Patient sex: F
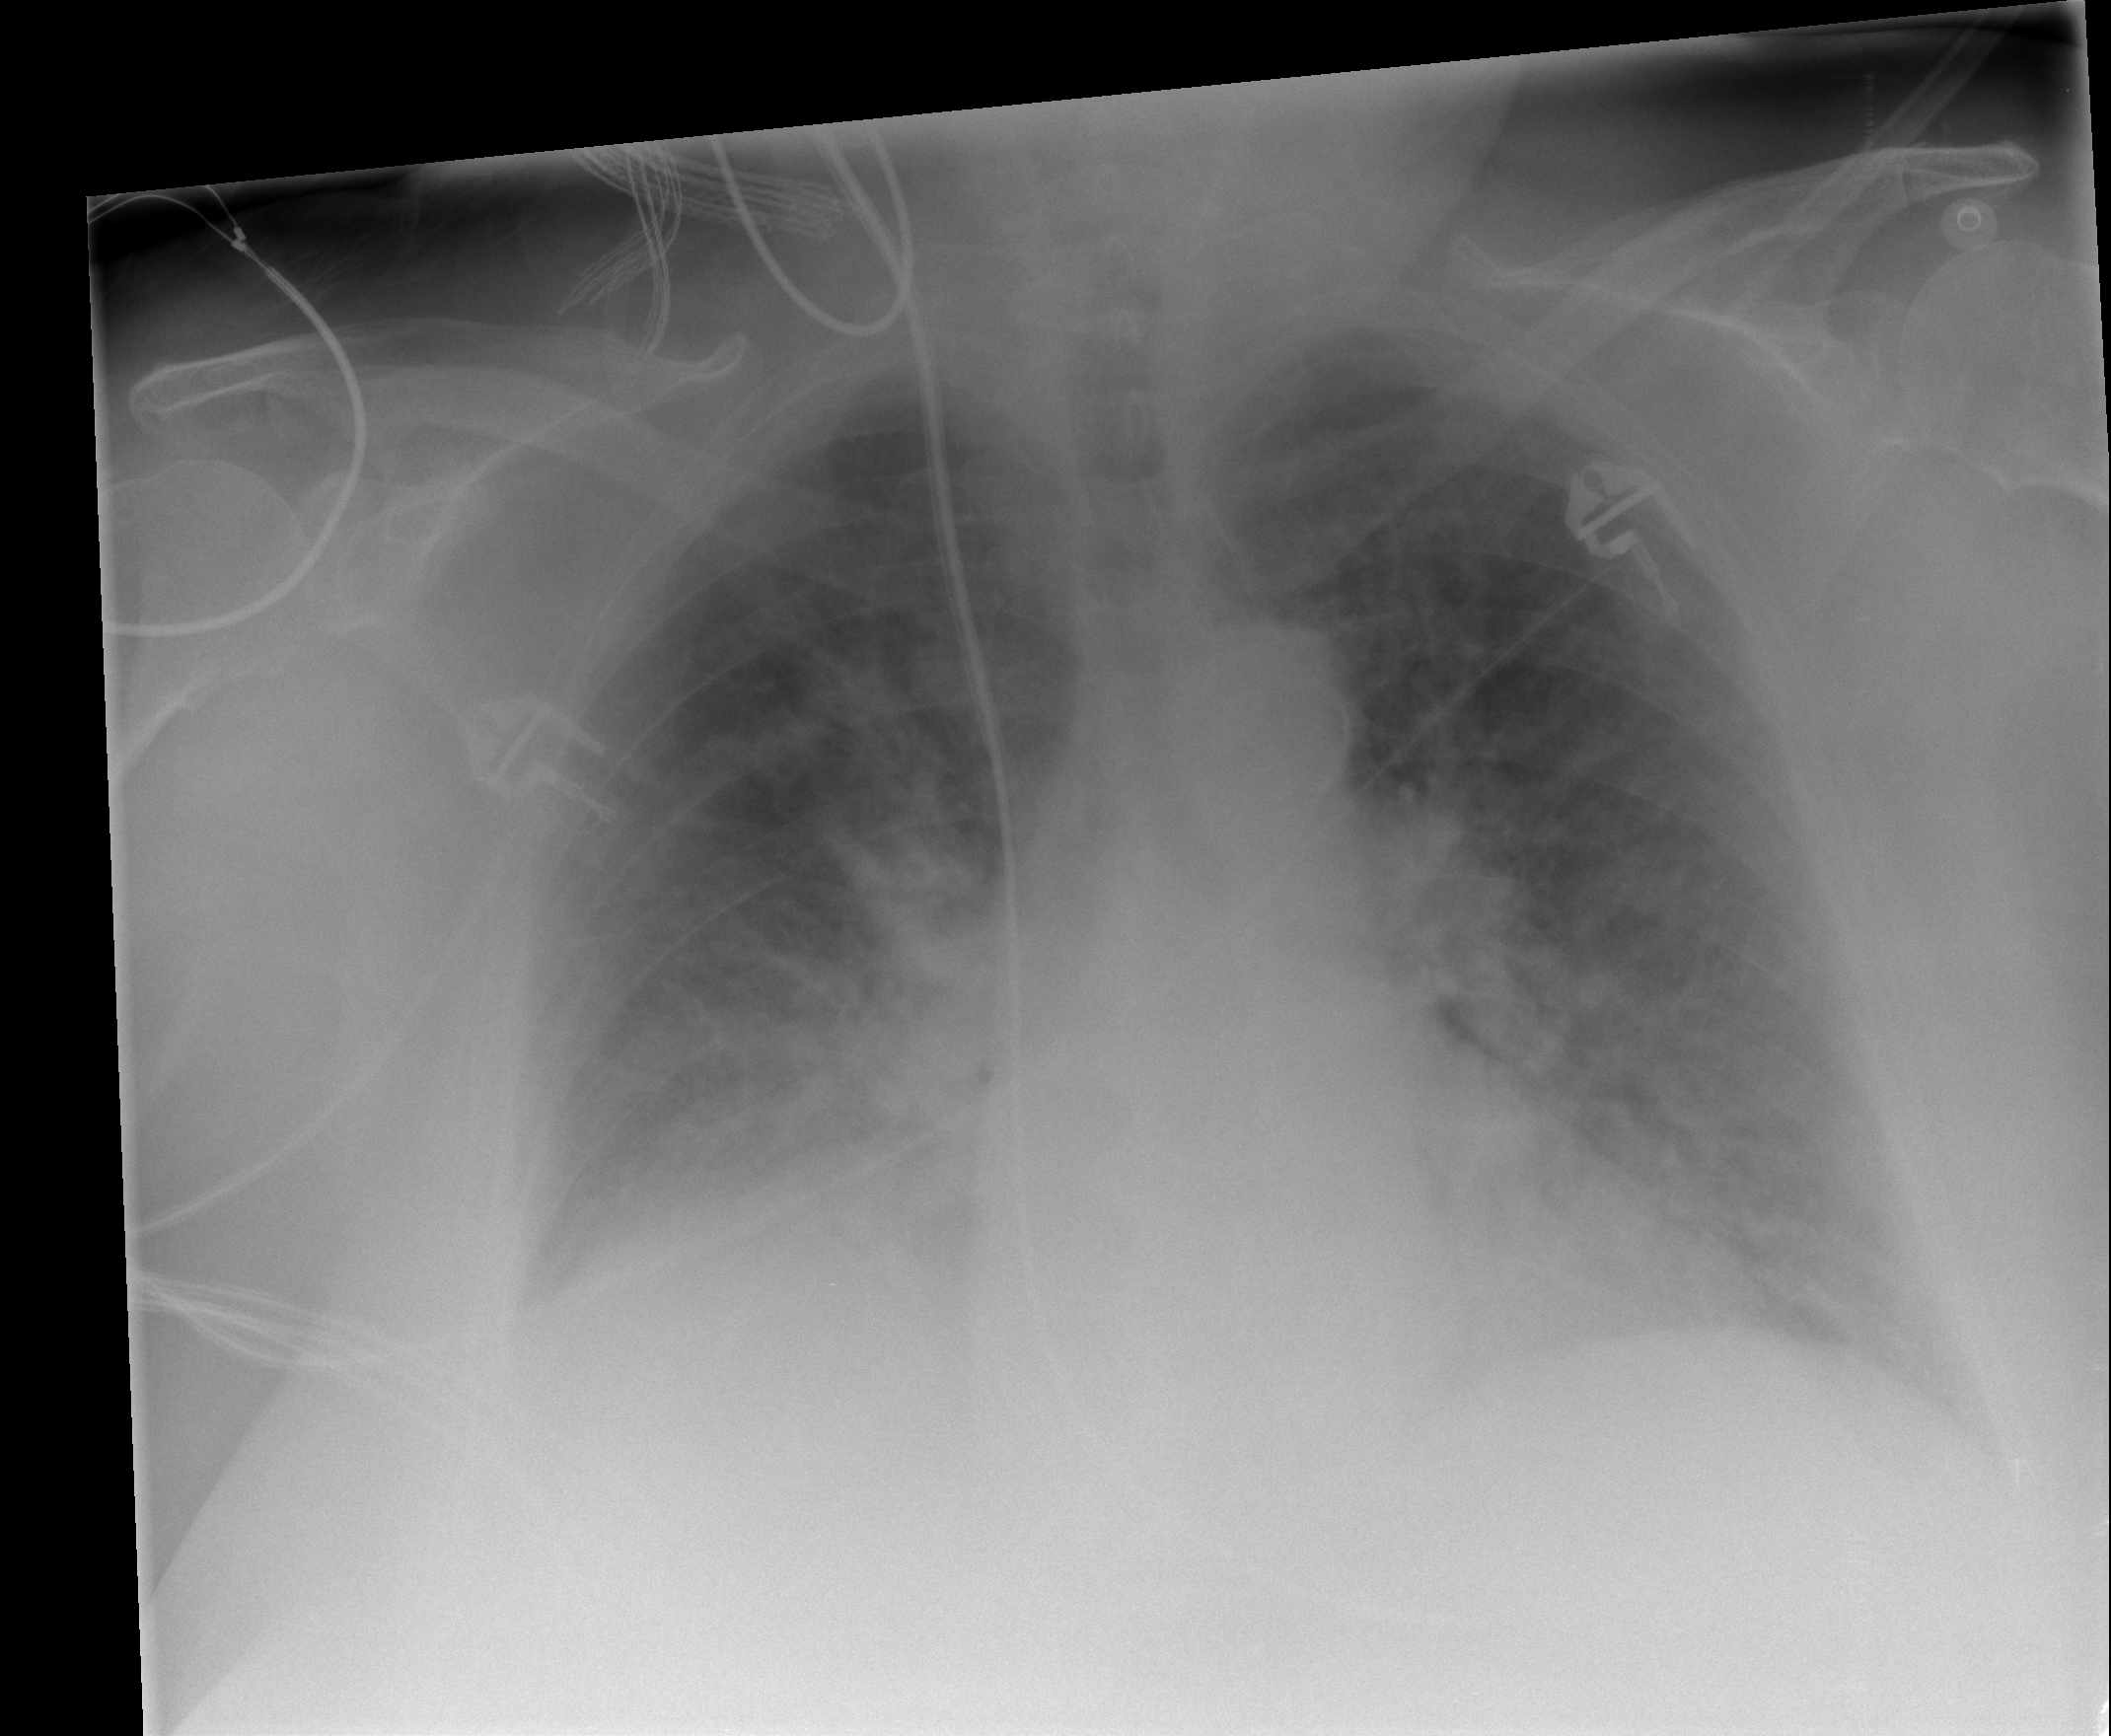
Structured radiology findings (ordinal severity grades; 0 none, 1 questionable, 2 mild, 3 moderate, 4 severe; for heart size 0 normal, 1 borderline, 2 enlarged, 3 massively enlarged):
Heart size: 2
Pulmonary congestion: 3
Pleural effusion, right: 2
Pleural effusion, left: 2
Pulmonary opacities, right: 0
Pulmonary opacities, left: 0
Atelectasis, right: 0
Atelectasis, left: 0